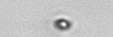
Label: nanoplankton_mix